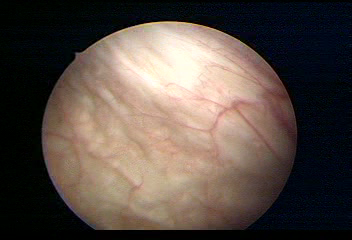
Modality: WLC
Class: Normal mucosa
Bladder cancer association: No